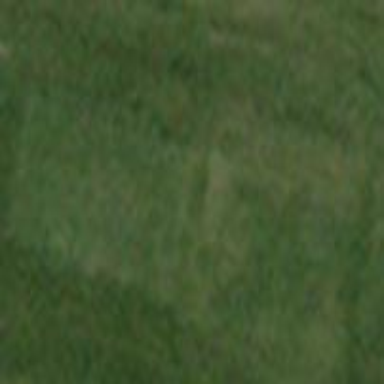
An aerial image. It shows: Grassy area designated as golf tee.